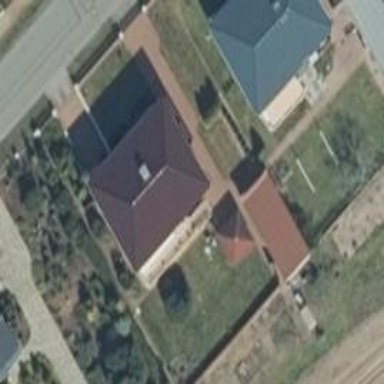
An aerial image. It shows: Building with hipped roof shape.